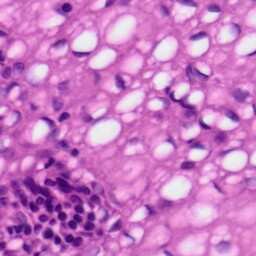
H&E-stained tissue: Tonsil